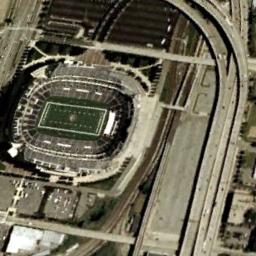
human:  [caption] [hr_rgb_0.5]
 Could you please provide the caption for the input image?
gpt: There are many roads beside the stadium .

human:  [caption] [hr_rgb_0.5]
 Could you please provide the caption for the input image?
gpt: The circular stadium is enclosed between the roads .

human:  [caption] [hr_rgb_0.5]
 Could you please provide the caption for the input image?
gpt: This stadium has seats on two sides only .

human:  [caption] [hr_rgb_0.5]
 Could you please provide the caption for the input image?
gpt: The stadium is next to some buildings and roads .

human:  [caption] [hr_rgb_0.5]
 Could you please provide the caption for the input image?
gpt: The stadium is near a highway .